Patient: sex F, age 56
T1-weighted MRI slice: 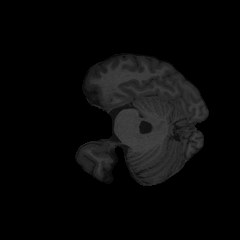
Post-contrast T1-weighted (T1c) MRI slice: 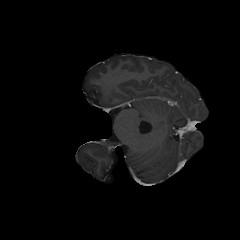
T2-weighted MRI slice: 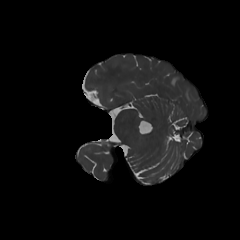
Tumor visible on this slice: yes
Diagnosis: Glioblastoma, IDH-wildtype
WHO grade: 4